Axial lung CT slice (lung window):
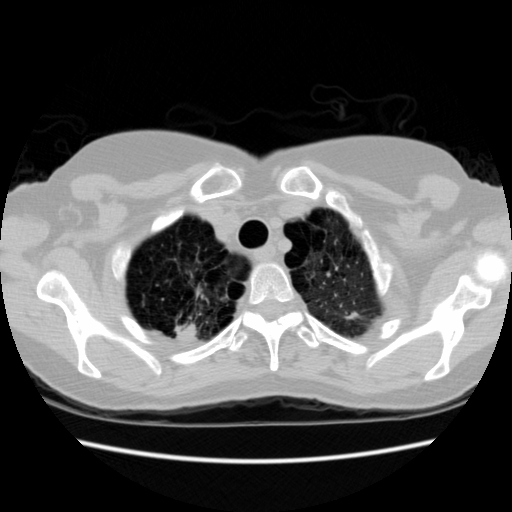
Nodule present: no